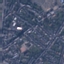
Land use / land cover class: Residential